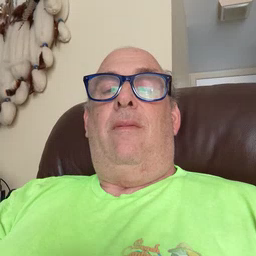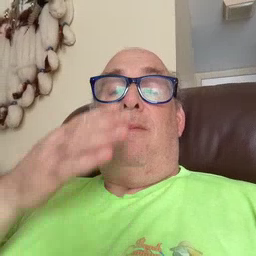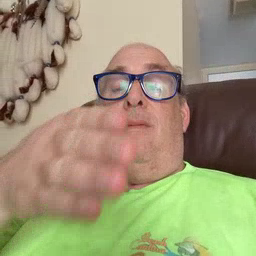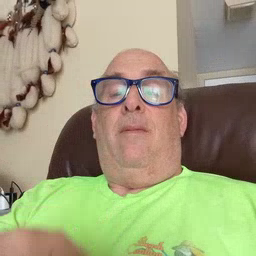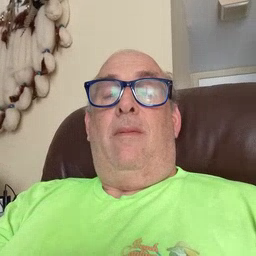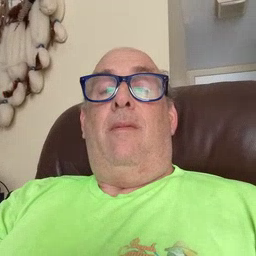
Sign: after